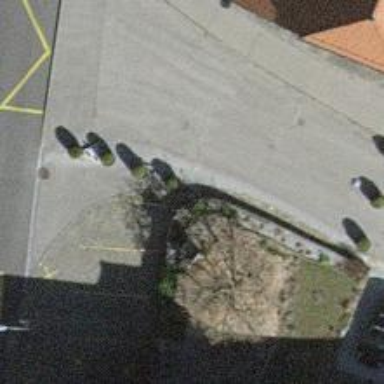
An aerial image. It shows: Bollard.